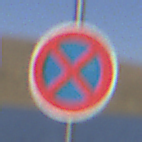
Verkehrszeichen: AbsolutesHalteverbot
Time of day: MorningAfternoon
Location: Outdoor (Nature)
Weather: Clear
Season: NotSpecified
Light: Natural